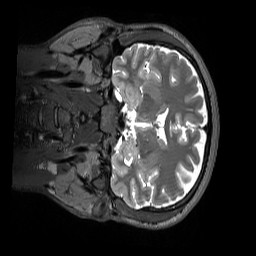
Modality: T2w
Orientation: coronal
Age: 25
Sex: male
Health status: healthy
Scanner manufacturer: siemens
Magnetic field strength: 3 T
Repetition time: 3.2 s
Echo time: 0.412 s